Field crop: tomato
Growth stage: 1
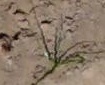
Species: solanum